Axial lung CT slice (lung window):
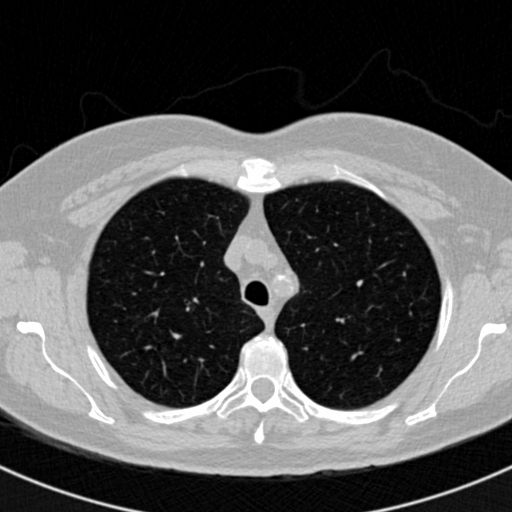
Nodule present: no